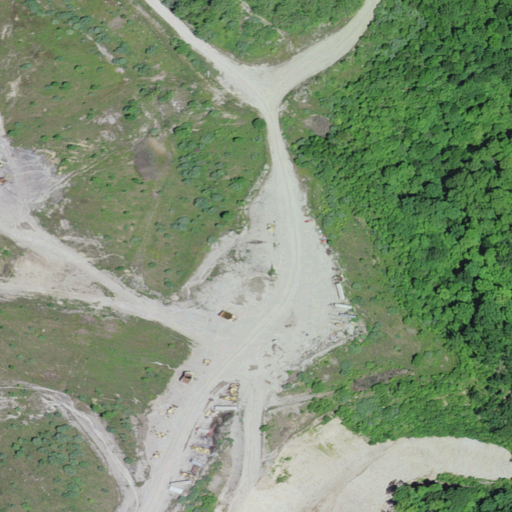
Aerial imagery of gap in Kentucky named Bull Gap containing grassland, barren land, deciduous forest, shrub, and high intensity development